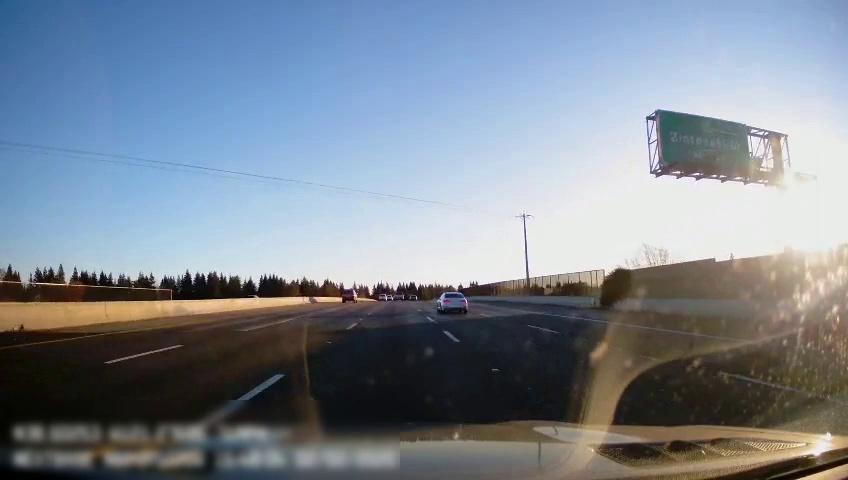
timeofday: Day
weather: Sunny
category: Drivable Space
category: Vehicles | SUV
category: Vehicles | Car
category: Vehicles | SUV
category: Lanes | Alternate Lane
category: Lanes | Alternate Lane
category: Lanes | Current Lane
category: Lanes | Current Lane
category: Lanes | Alternate Lane
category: Lanes | Alternate Lane
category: Traffic | Signs